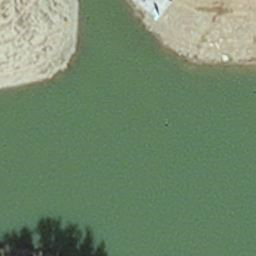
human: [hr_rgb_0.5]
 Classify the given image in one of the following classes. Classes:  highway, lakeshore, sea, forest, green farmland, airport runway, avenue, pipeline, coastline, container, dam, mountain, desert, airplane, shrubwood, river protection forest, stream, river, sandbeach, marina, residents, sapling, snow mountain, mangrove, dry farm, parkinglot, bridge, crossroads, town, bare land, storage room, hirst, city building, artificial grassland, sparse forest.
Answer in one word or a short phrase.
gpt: hirst